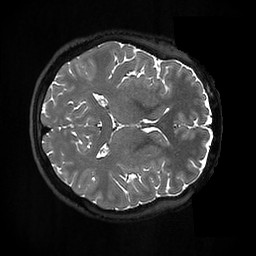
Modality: T2w
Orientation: axial
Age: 34
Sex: female
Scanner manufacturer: ge
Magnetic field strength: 3 T
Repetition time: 3.202 s
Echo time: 0.06575 s